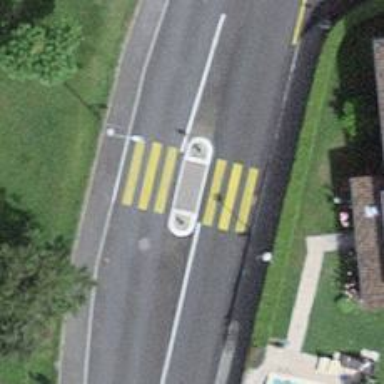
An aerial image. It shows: Marked crossing with pedestrian island.